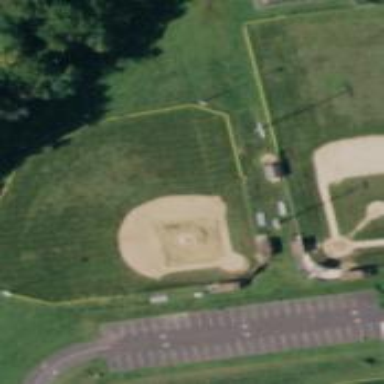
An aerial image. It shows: Baseball pitch for leisure and sports activities.